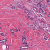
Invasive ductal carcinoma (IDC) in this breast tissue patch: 0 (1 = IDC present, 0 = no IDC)